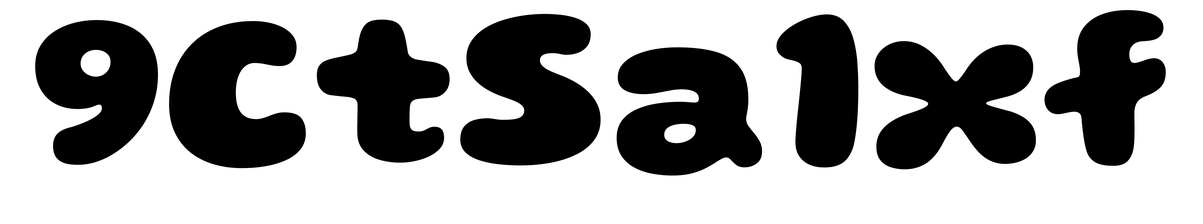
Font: Gluten_ExtraBold